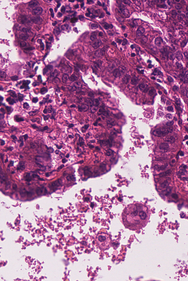
Tumor epithelial tissue: yes
Tumor-associated stroma tissue: yes
Normal tissue: no